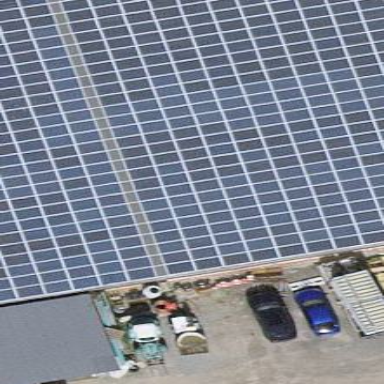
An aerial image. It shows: Solar power generator.